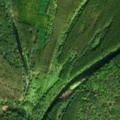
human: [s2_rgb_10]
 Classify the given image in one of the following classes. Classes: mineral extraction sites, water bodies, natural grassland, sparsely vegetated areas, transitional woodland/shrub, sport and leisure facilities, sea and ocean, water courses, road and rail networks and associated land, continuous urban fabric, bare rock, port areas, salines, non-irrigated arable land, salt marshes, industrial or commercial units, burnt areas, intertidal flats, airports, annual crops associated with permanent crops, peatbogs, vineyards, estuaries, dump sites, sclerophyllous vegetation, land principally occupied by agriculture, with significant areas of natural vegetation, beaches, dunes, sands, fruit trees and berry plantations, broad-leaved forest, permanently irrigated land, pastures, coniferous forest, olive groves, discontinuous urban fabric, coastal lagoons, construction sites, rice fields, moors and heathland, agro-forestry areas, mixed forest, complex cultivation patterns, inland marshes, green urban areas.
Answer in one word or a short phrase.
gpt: broad-leaved forest